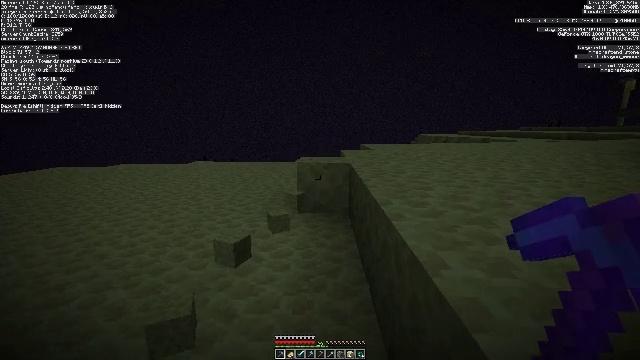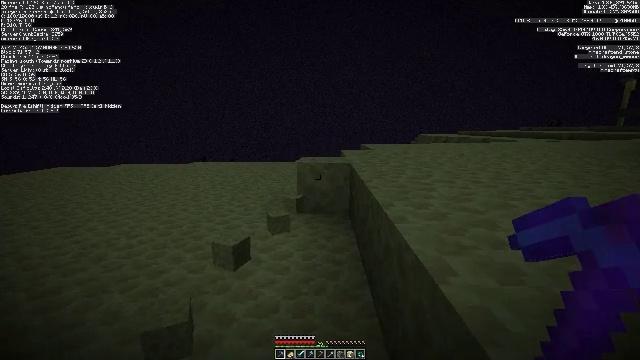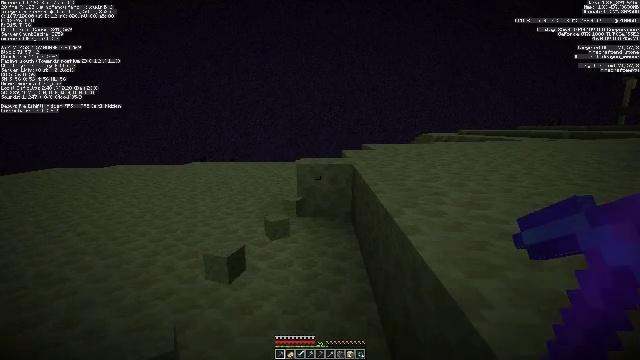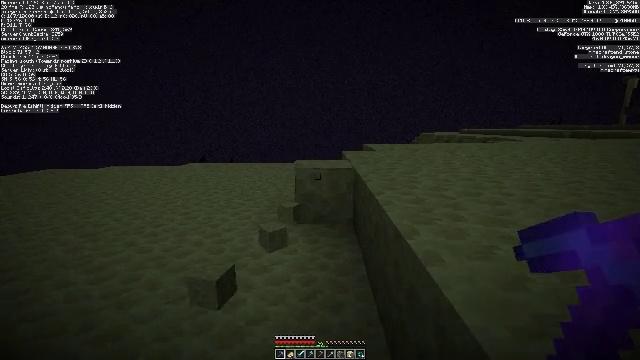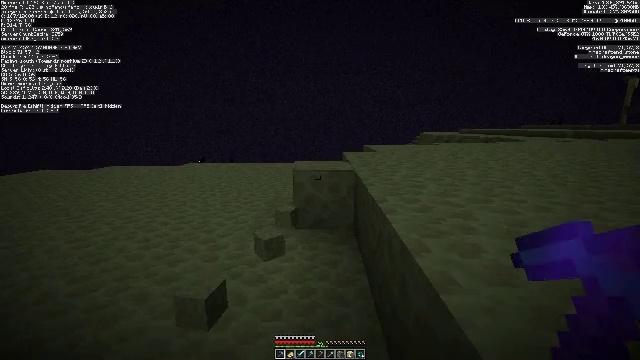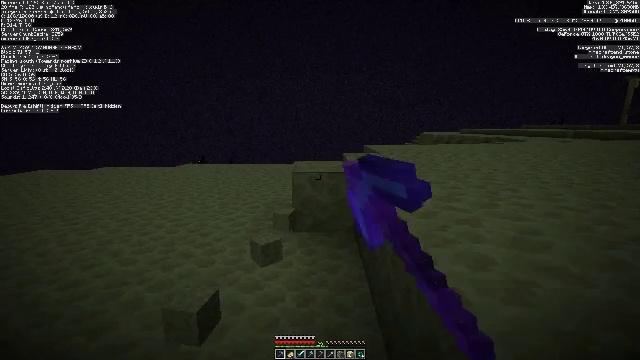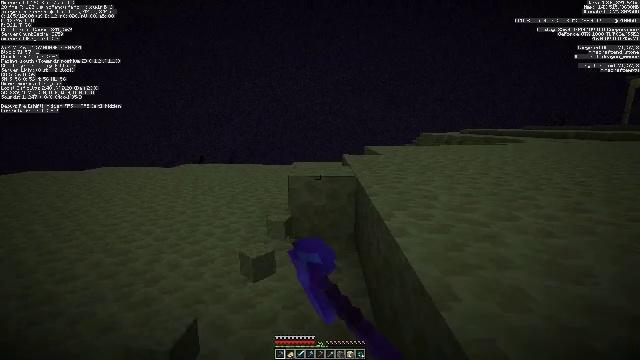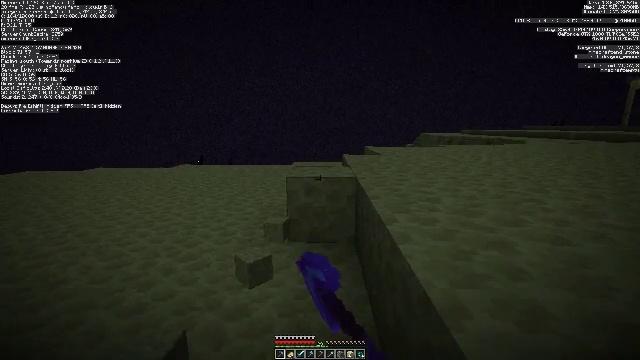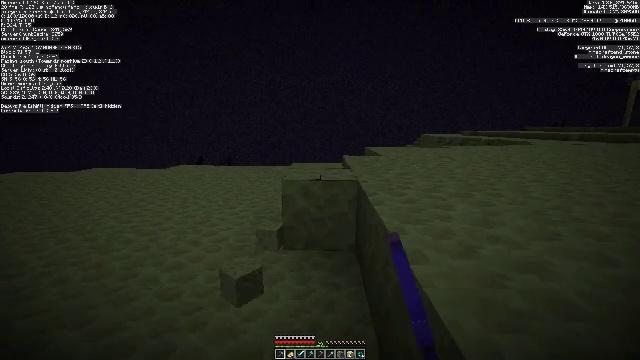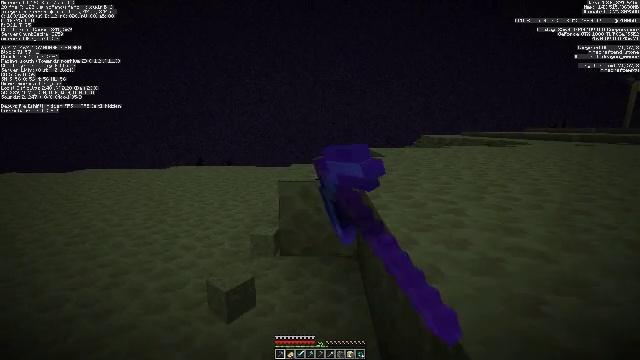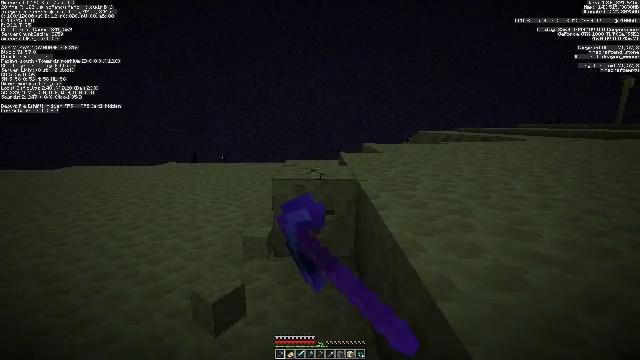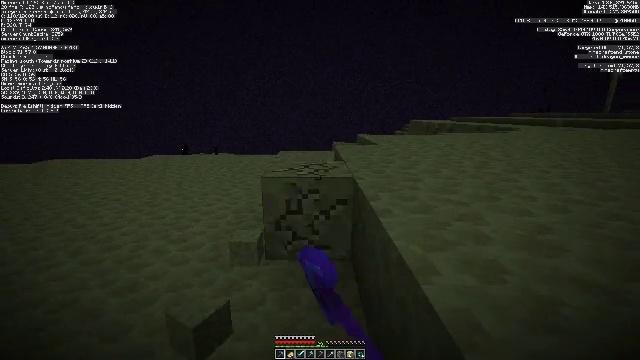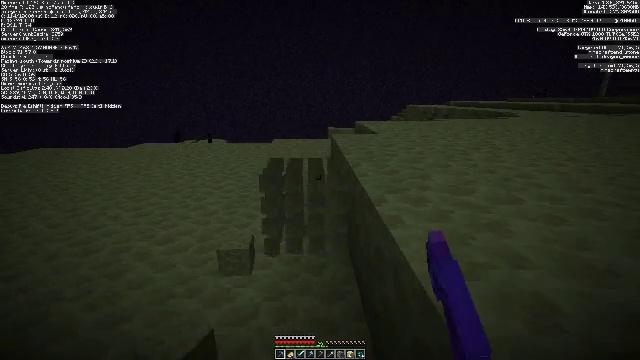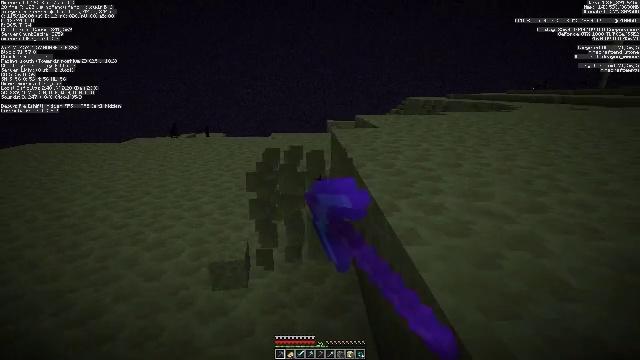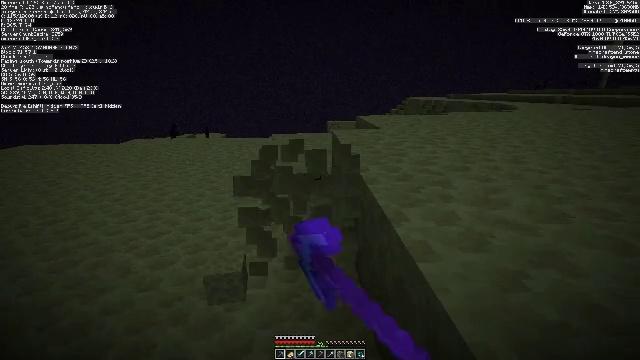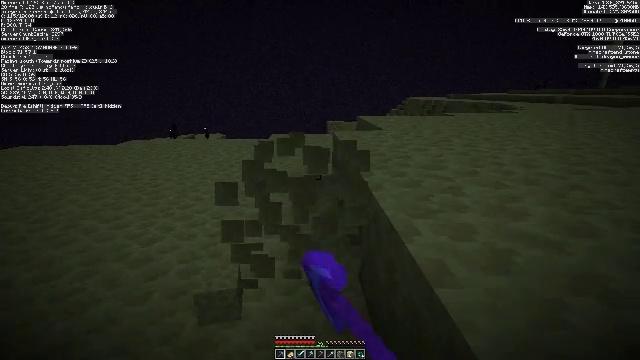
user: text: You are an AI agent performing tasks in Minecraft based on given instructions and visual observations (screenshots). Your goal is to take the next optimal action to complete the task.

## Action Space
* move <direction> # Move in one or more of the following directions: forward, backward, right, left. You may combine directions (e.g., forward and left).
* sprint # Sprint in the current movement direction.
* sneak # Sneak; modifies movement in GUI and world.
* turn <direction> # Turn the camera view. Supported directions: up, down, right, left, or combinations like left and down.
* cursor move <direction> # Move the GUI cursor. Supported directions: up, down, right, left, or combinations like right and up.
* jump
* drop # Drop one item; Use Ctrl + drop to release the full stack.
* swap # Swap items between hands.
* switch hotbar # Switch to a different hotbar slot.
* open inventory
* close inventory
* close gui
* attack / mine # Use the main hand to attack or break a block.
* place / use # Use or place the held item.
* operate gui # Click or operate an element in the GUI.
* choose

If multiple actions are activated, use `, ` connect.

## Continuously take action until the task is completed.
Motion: motion action
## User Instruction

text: Extract end stone with a pickaxe.
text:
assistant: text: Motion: move forward, attack / mine
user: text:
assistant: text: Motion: move forward, attack / mine
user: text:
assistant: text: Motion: move forward, attack / mine
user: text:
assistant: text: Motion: move forward, attack / mine
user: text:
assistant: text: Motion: move forward, attack / mine
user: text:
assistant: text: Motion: move forward, attack / mine
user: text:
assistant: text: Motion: move forward, attack / mine
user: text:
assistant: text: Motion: move forward, attack / mine
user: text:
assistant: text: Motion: move forward, attack / mine
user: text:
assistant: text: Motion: move forward, attack / mine
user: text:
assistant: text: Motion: move forward, turn right and down, attack / mine
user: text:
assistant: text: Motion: move forward, turn right and down, attack / mine
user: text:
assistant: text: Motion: move forward, turn down, attack / mine
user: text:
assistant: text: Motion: move forward, attack / mine
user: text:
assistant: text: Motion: attack / mine
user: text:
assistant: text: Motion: attack / mine
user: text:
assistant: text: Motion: attack / mine
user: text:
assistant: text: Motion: attack / mine
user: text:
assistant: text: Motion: move forward
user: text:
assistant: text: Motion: move forward
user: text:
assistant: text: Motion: move forward
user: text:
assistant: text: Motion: move forward, turn left and down
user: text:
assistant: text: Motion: move forward, turn left and down
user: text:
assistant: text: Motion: move forward, turn left and down
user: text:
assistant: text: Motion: move forward, turn left and down
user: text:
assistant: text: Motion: move forward
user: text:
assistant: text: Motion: move forward
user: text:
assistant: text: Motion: move forward and move left
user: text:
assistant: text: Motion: move forward and move left
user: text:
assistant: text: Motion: move forward